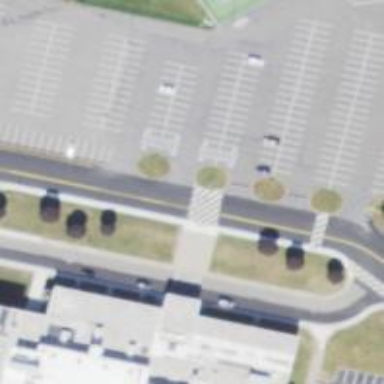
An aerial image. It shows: Parking space.